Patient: sex F, age 38
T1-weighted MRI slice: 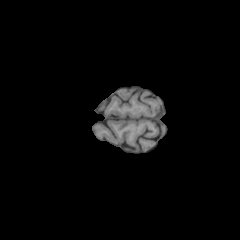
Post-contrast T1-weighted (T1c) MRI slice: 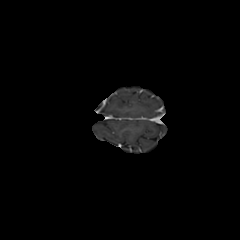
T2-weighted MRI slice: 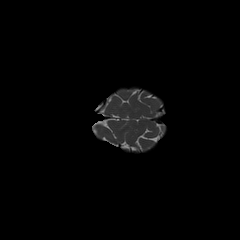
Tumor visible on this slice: no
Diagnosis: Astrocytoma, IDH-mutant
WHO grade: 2